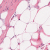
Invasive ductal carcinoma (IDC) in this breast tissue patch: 1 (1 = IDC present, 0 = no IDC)